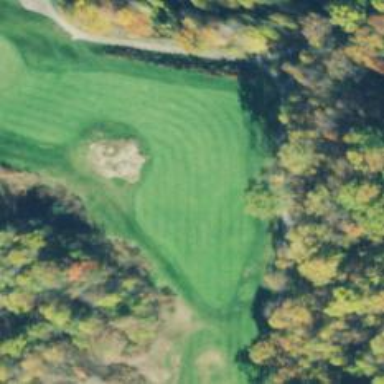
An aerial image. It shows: View of golf hole.